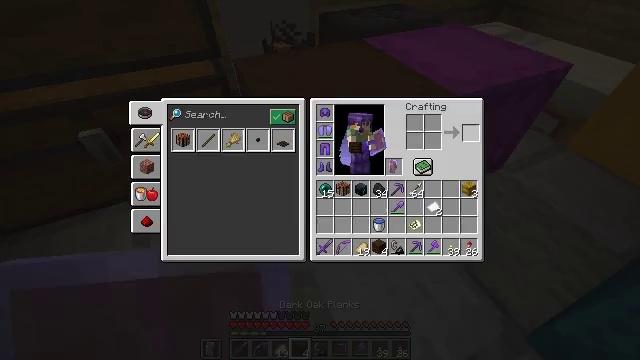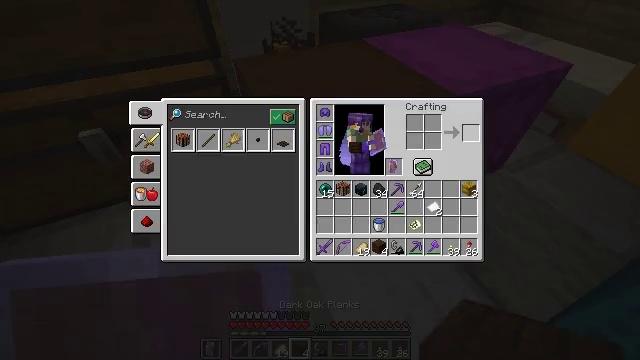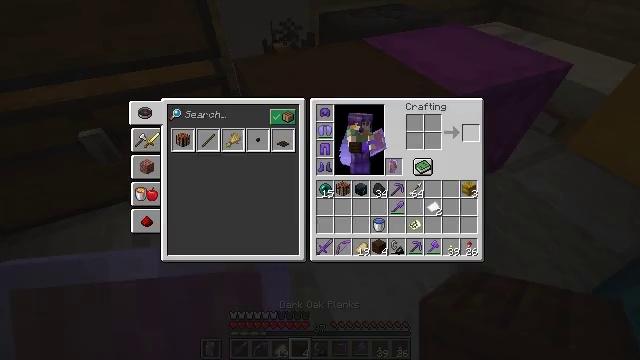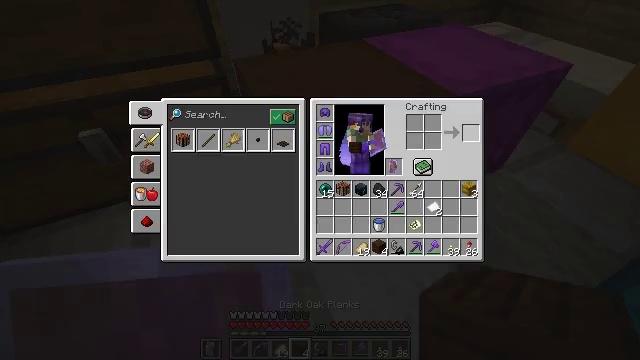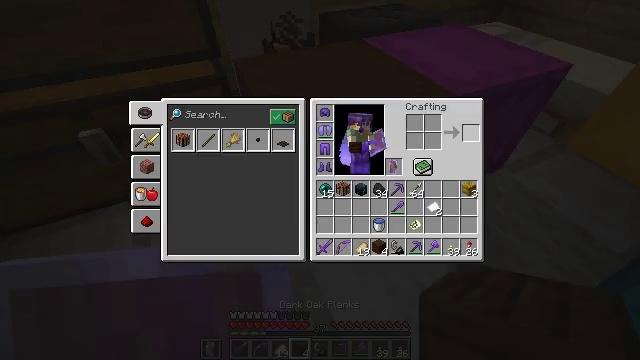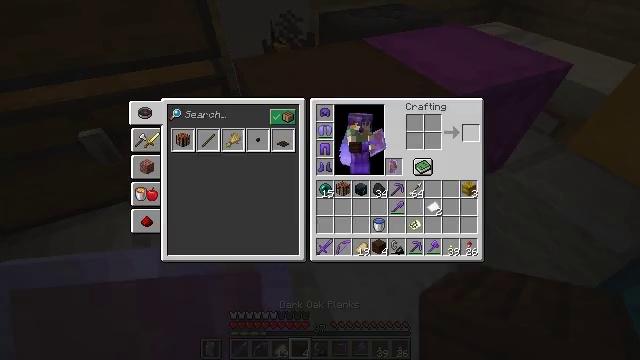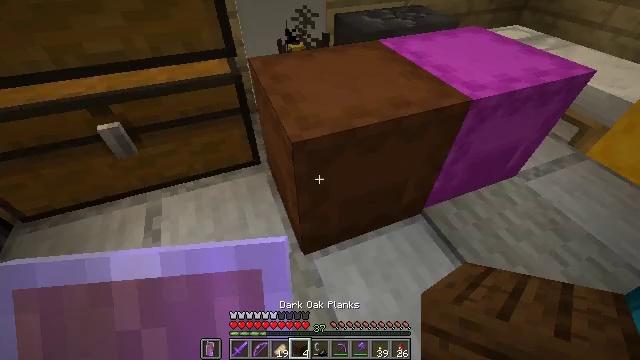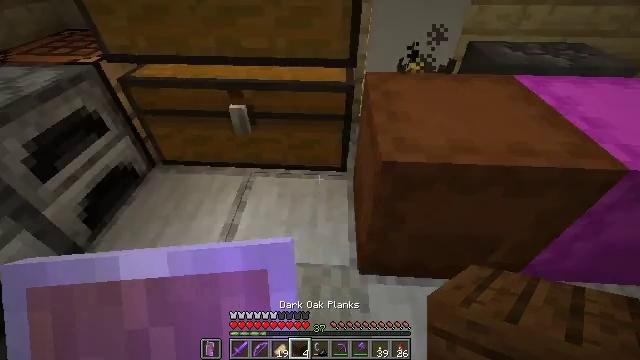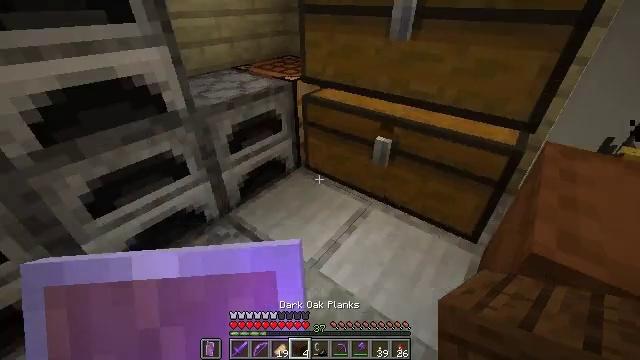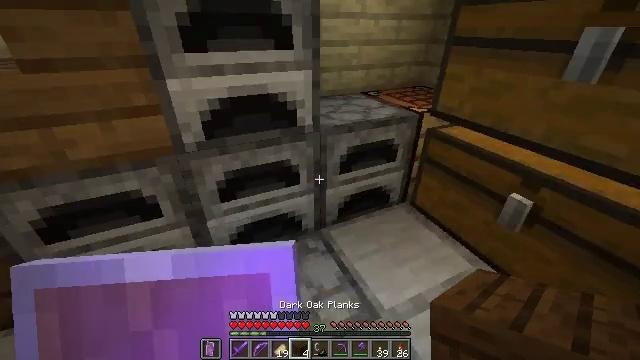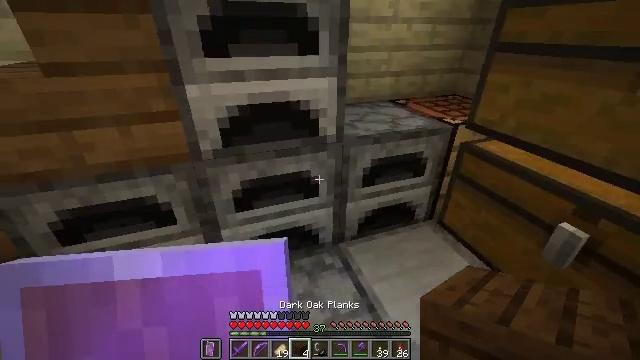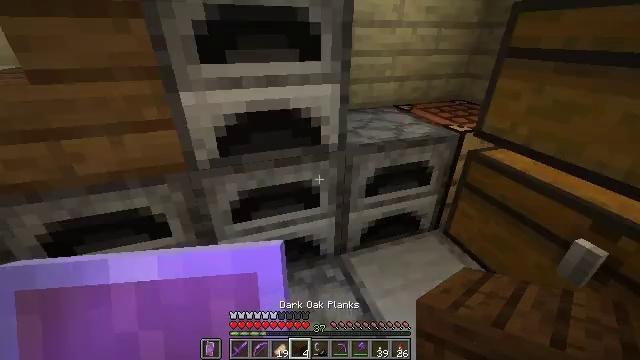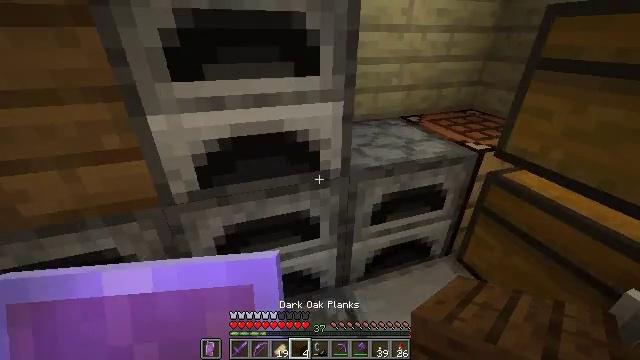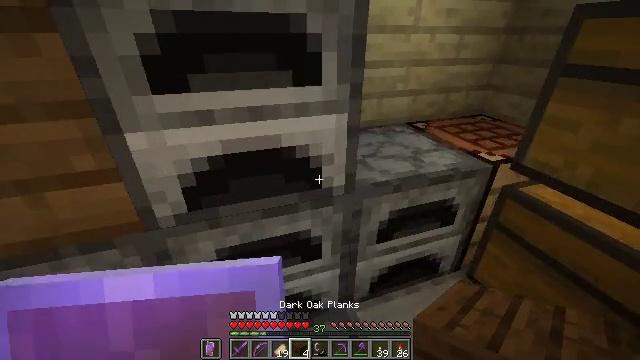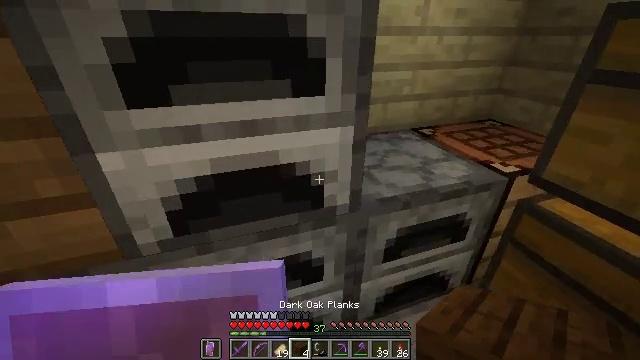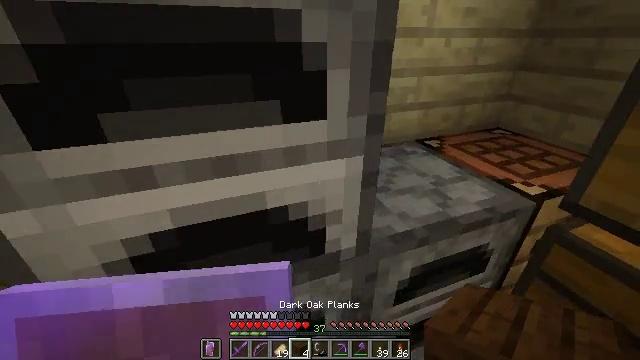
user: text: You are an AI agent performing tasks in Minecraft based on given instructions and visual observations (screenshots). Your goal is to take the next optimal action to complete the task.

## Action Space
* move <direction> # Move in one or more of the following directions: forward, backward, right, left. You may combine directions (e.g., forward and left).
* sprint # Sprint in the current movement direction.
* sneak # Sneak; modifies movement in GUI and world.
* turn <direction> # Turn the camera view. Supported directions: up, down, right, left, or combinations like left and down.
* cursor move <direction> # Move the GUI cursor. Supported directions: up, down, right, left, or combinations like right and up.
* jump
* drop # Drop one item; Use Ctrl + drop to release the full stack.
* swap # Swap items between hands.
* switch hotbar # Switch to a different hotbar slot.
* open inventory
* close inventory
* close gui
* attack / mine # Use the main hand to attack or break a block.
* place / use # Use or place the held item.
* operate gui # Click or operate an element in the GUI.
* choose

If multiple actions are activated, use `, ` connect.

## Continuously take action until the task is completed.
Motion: motion action
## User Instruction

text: Craft a cartography table with the required materials.
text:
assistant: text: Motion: no_op
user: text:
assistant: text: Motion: no_op
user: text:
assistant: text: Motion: no_op
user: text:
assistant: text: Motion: no_op
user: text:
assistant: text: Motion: no_op
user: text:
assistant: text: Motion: turn left
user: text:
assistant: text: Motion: turn left and up
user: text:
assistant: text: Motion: turn left and up
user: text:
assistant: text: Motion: move forward, turn left and up
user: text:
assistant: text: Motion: move forward, turn left
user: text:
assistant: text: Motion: move forward
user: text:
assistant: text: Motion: move forward
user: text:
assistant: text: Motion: move forward
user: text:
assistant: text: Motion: move forward
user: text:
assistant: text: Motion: move forward, turn right
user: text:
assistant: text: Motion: move forward, turn right and up
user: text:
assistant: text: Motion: turn right
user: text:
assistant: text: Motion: turn right and up
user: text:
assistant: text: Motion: turn right and up
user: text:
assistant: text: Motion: turn right
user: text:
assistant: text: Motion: no_op
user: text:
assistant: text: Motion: no_op
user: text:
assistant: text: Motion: no_op
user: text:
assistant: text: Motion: no_op
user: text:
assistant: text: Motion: turn right
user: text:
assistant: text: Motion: no_op
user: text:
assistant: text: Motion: no_op
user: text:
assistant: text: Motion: no_op
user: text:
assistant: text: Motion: use / place
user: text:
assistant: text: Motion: use / place